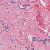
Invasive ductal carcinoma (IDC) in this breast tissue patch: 0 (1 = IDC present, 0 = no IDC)